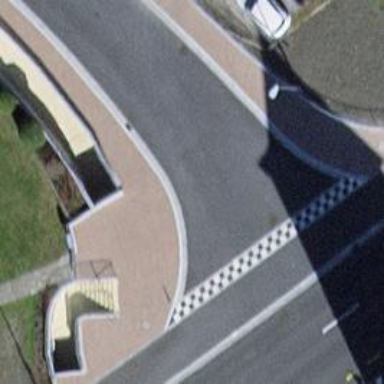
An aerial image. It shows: Uncontrolled road crossing.